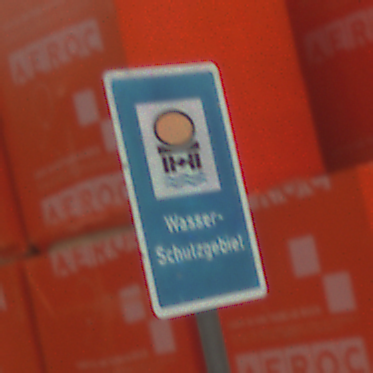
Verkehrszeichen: Wasserschutzgebiet
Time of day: MorningAfternoon
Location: Outdoor (Suburban)
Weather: PartlyCloudy
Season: NotSpecified
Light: Natural